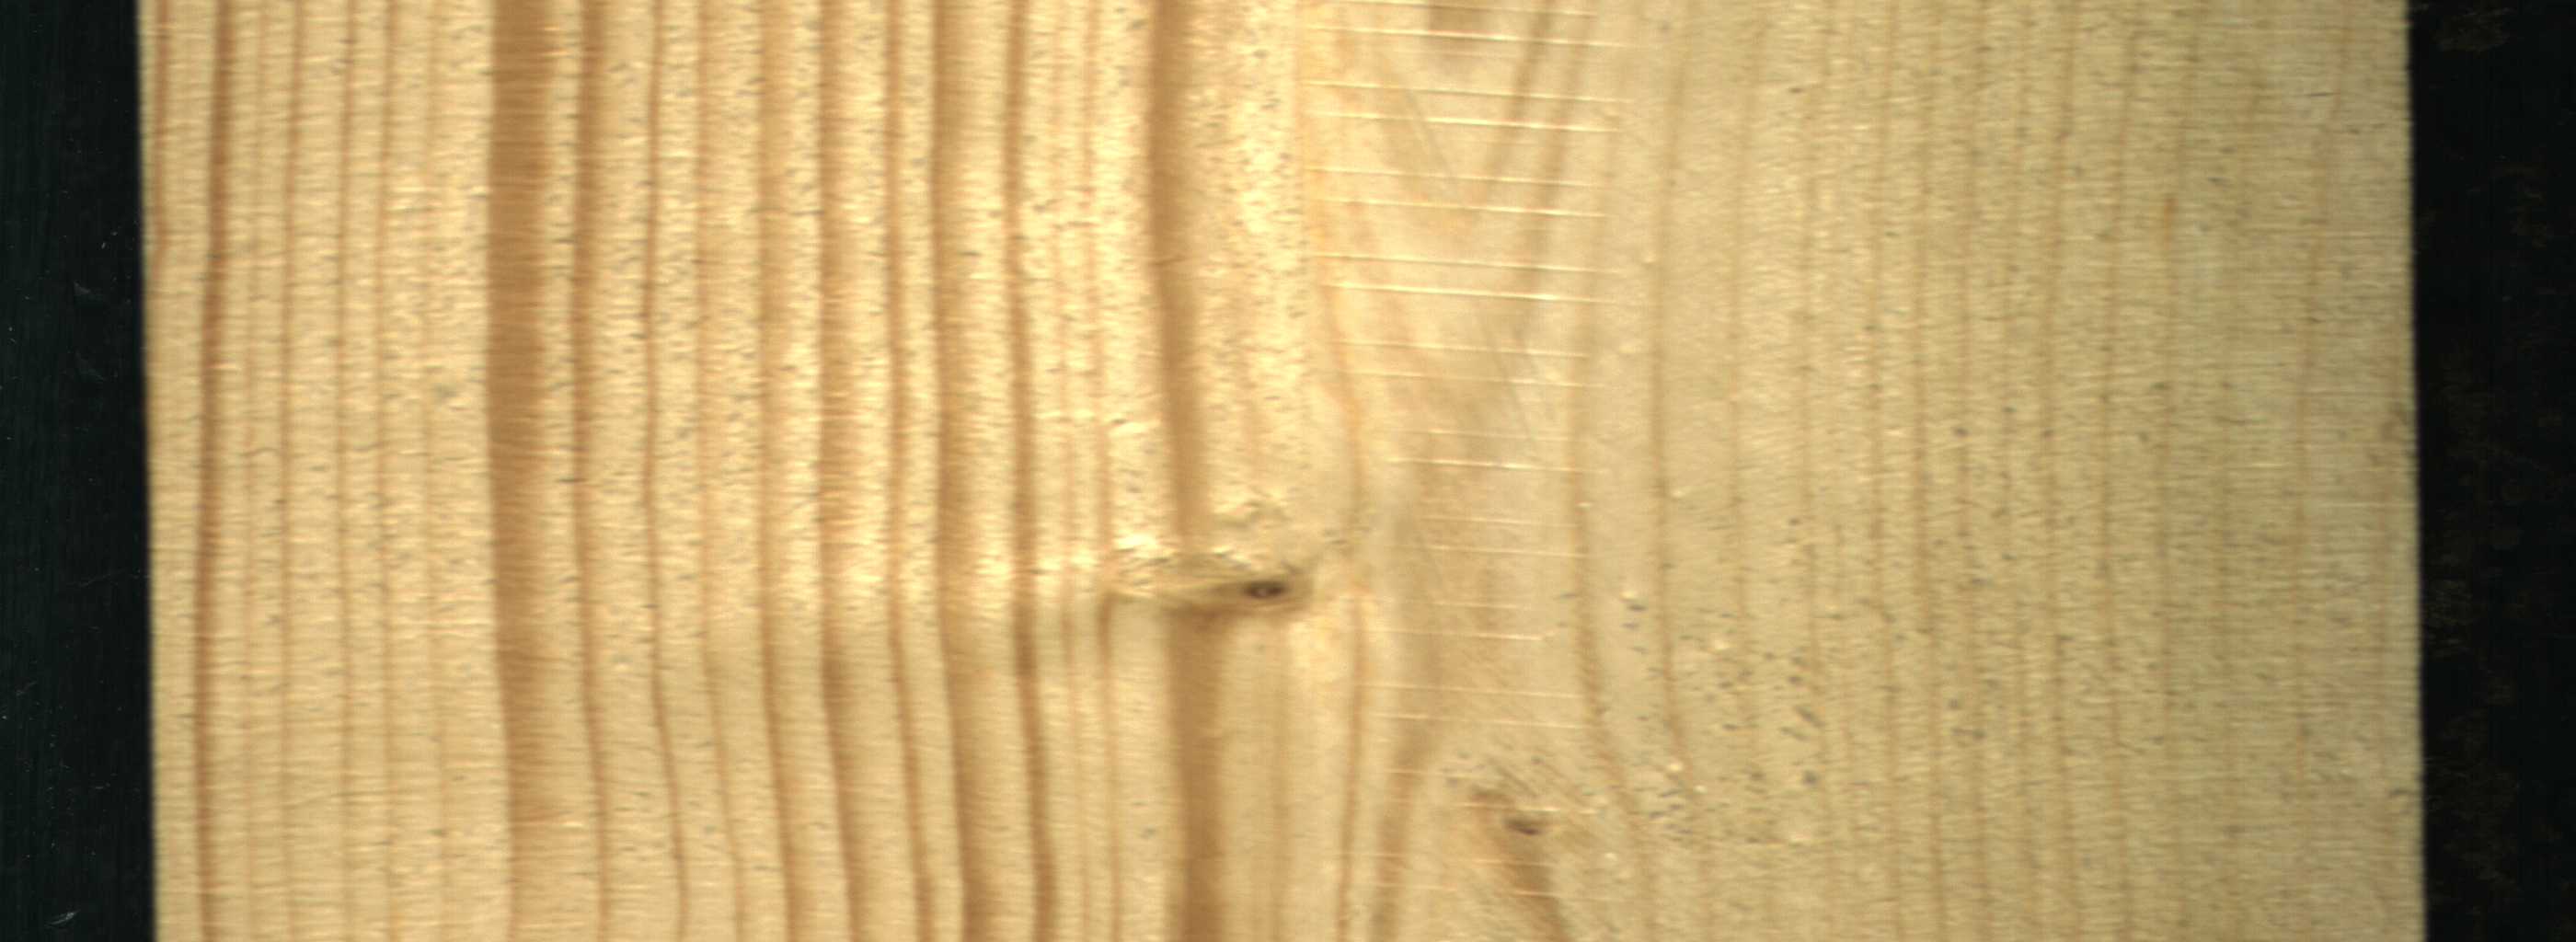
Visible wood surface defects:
Live_Knot